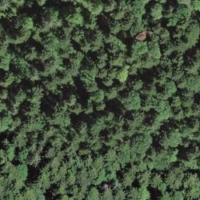
EUNIS habitat code: 44
Species observed at this site:
Tussilago farfara